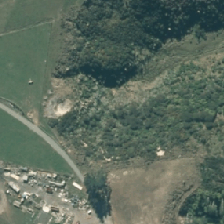
Land cover: low_producing_grassland